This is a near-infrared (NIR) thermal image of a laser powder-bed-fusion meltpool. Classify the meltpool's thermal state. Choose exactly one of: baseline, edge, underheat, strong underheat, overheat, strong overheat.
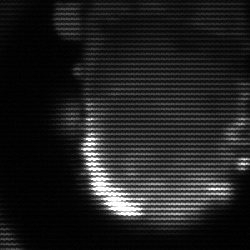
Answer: baseline